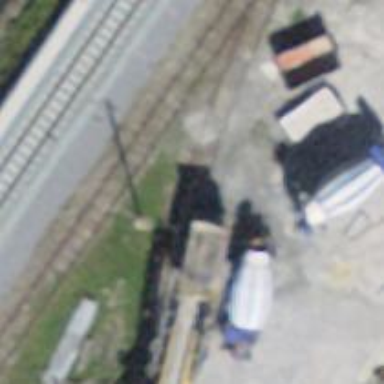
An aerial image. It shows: Narrow-gauge railway spur.